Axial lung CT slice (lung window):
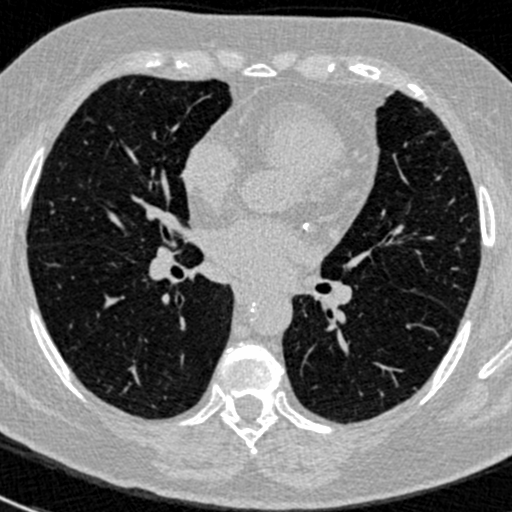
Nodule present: no